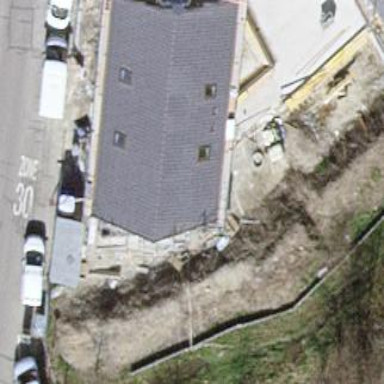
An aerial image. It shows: Detached building with gabled roof.